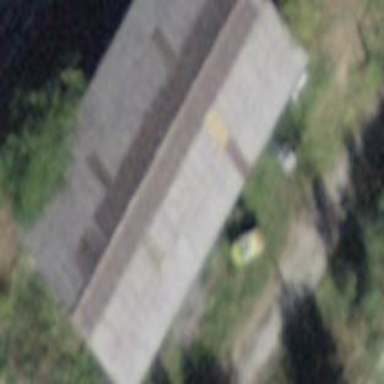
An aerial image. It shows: Shed building.